Interaction volume radius: 5 \u00c5
Interaction volume height: 15 \u00c5
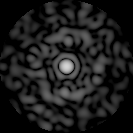
Disorder parameter: 0.8772